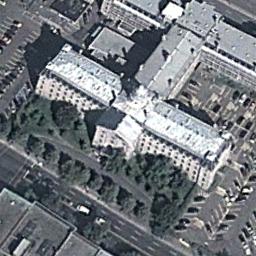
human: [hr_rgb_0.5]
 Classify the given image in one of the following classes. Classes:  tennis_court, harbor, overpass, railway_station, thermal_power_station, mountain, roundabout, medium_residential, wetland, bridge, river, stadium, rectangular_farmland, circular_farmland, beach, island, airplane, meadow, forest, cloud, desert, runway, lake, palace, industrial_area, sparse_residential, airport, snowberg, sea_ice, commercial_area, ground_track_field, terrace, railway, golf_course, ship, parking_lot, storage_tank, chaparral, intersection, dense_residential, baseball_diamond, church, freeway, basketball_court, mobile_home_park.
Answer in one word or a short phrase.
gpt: church